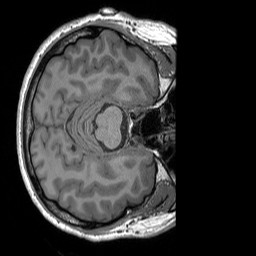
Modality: T1w
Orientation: axial
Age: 26
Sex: male
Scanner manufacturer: siemens
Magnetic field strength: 3 T
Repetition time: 1.9 s
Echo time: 0.00252 s